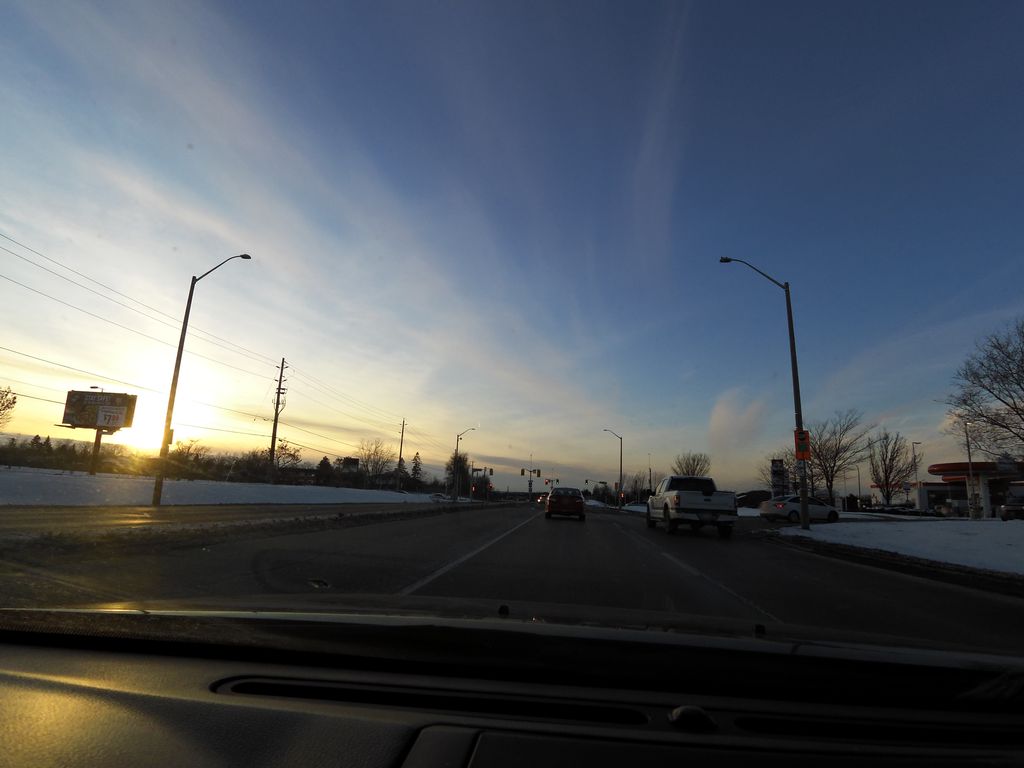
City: hamilton